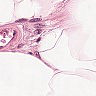
Metastatic tissue present: no